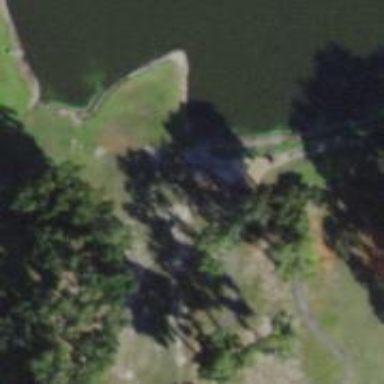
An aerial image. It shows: Path for golf carts.